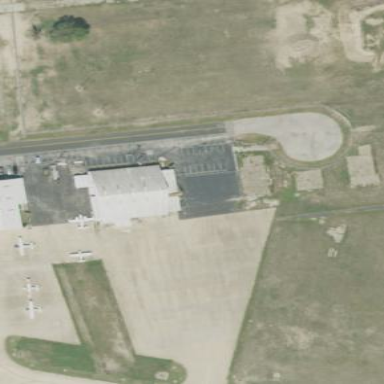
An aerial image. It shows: Apron at the airport.